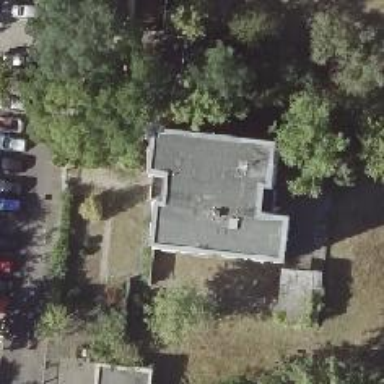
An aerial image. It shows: Office building.